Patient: sex F, age 69
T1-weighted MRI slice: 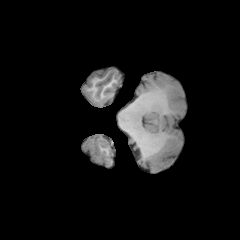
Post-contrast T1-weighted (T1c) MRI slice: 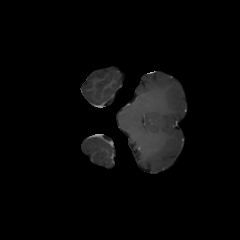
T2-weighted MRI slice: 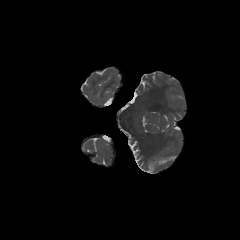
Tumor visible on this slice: yes
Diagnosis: Astrocytoma, IDH-wildtype
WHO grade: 2